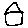
Label: house